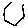
Label: hexagon